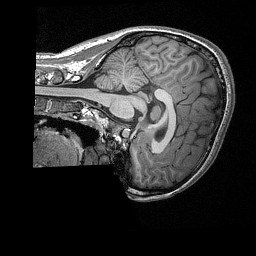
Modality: T1w
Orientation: sagittal
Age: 22
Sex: female
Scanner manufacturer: siemens
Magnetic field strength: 3 T
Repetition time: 2.53 s
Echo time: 0.00309 s